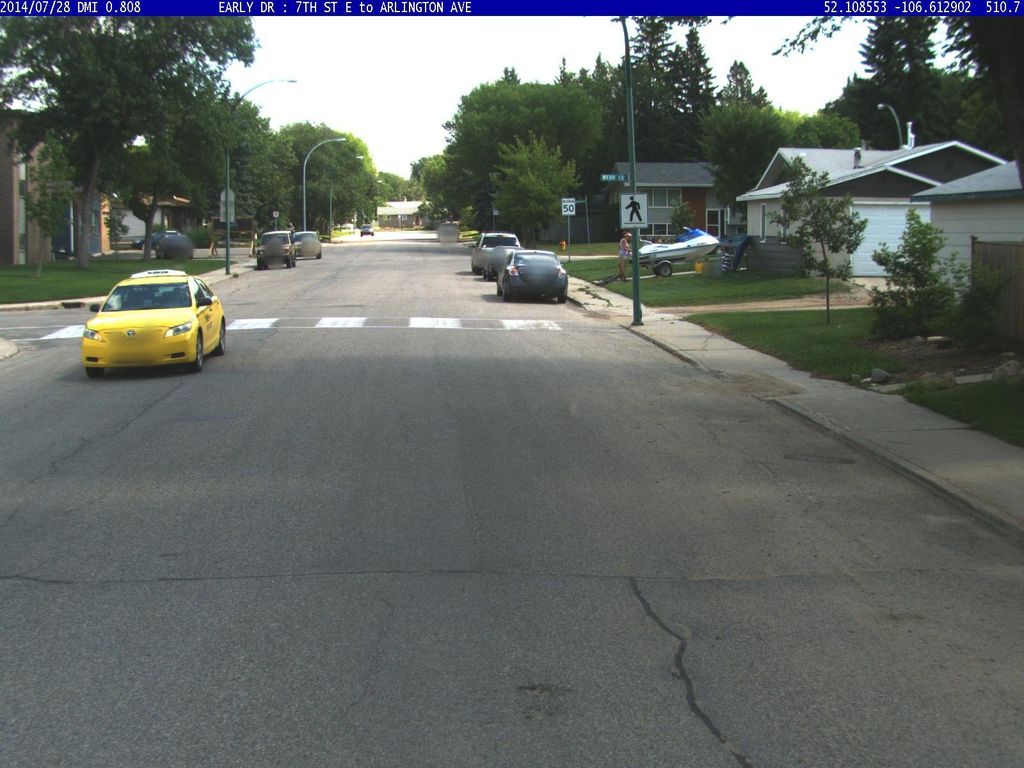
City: saskatoon